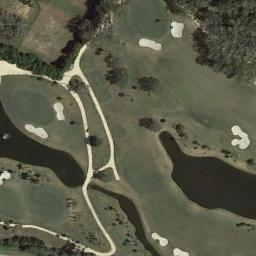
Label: golf_course